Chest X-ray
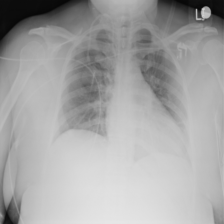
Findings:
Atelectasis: negative
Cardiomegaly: negative
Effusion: negative
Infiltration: negative
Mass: negative
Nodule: negative
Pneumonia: negative
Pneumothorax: negative
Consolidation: negative
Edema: negative
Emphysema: negative
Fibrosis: negative
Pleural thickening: negative
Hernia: negative